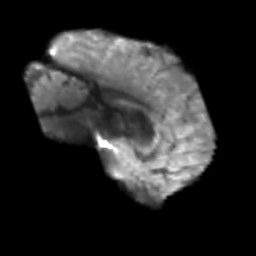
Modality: T2w
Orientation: sagittal
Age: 66
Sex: male
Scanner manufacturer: siemens
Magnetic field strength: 3 T
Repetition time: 6.1 s
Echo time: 0.101 s